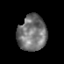
Tissue: prostate
Cell type: T cells
Senescence score: 0.3528
Nuclear area (px): 1007
Mean DAPI intensity: 115.915